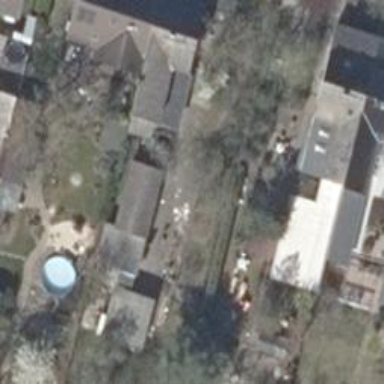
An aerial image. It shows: Gabled roofed house.